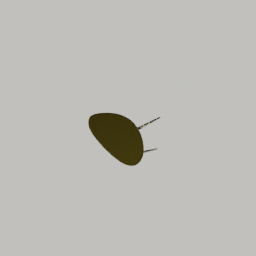
Label: furniture